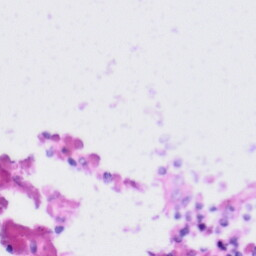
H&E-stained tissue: Tonsil